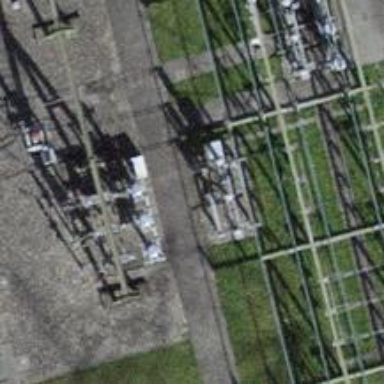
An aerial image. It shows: Power line with 3 cables in bay configuration.